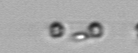
Label: Skeletonema